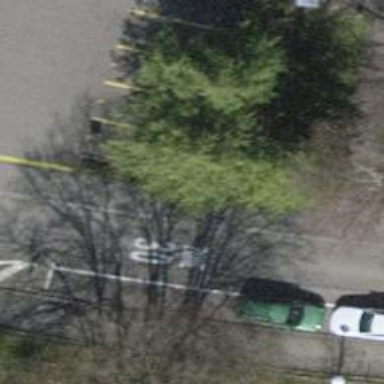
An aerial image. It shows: Urban tree adding natural touch to the cityscape.